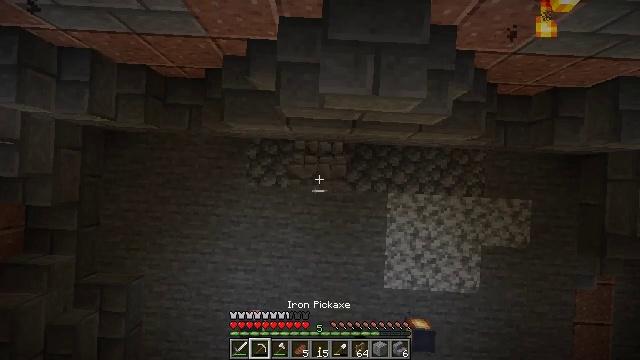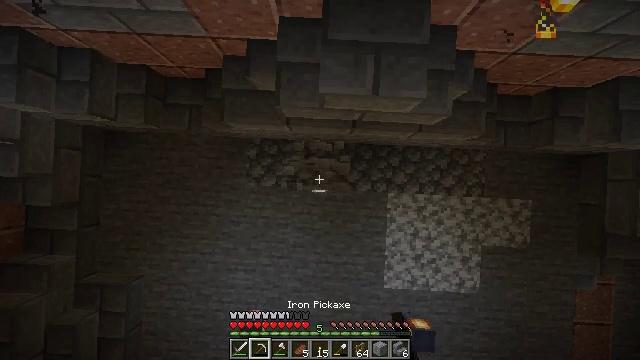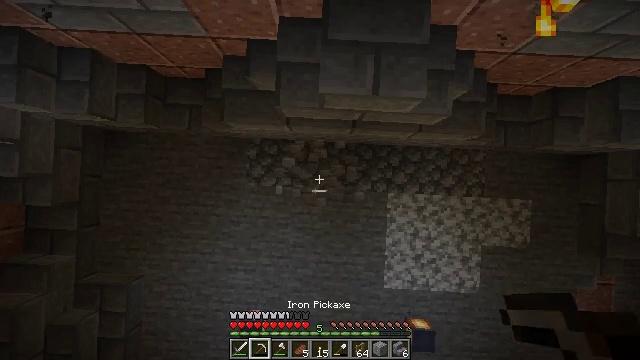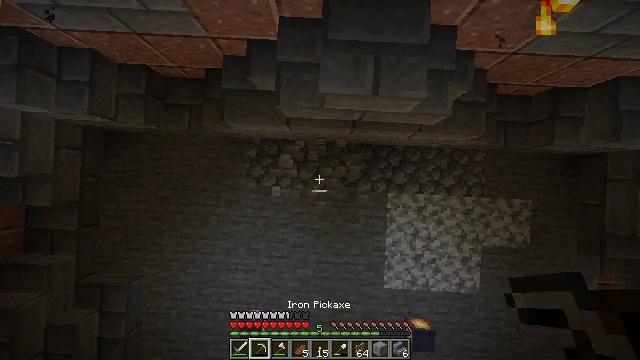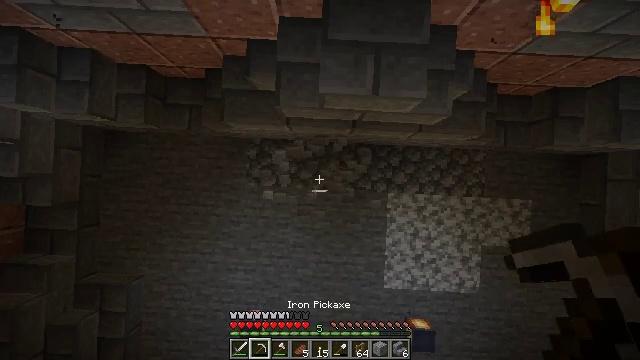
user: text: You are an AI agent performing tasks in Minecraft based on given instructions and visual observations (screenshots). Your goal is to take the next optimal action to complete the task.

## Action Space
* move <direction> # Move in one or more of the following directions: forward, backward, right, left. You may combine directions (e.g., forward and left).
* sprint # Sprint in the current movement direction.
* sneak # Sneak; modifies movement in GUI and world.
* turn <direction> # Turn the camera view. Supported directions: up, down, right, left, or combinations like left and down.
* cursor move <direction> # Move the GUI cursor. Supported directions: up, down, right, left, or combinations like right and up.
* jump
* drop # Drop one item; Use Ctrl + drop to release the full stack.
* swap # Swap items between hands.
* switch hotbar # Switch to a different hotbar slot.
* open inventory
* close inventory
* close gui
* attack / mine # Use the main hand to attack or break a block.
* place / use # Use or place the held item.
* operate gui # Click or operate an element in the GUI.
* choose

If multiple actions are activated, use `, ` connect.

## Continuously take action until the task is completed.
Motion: motion action
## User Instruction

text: Break the stone brick stairs.
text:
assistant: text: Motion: attack / mine
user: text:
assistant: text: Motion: attack / mine
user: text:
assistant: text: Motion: attack / mine
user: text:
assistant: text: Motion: attack / mine
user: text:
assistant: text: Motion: attack / mine